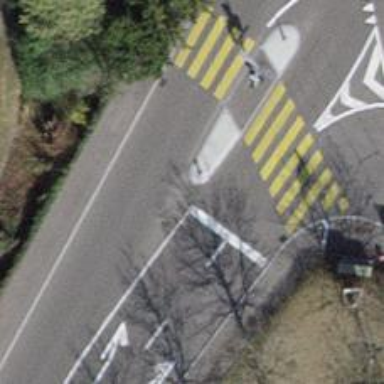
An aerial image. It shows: Road with traffic signals.